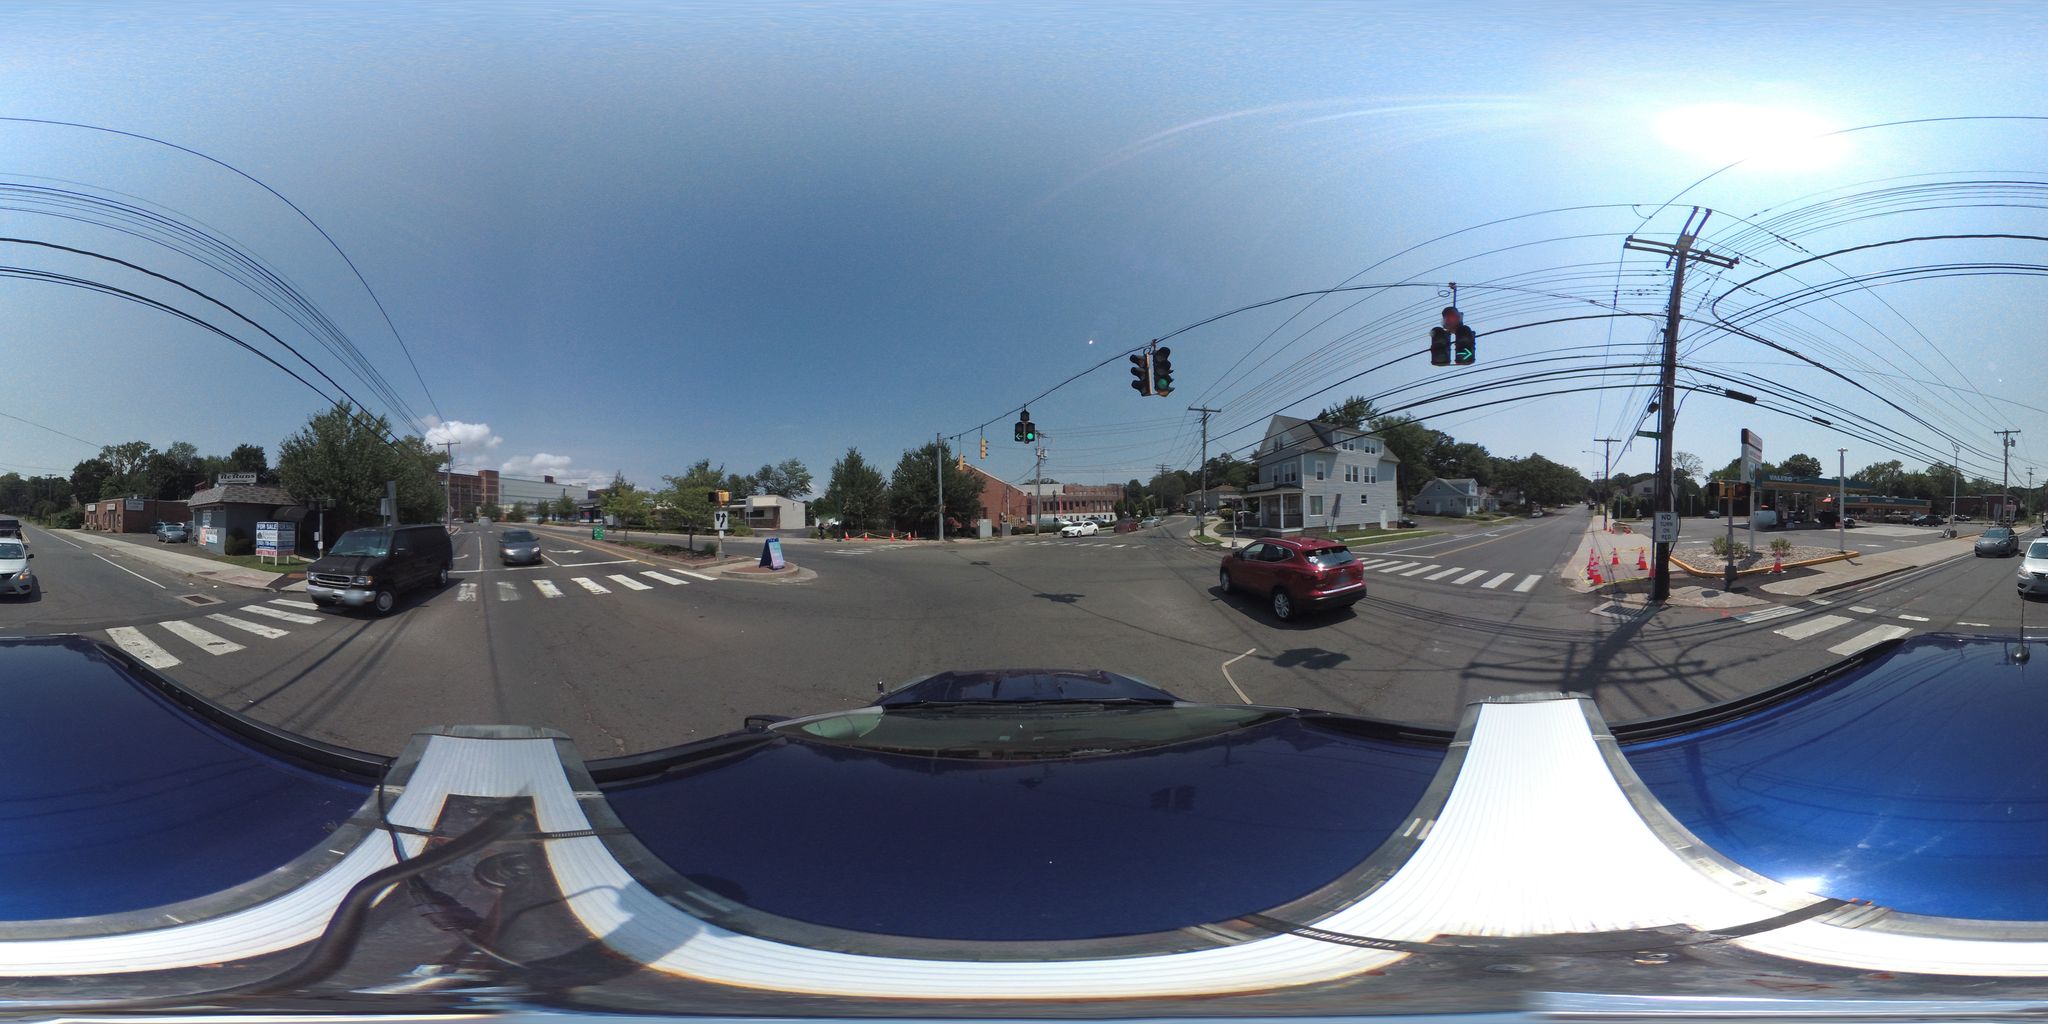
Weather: clear
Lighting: day
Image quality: good
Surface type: cycling surface
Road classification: secondary
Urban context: dense urban cluster
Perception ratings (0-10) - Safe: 3.08, Lively: 7.22, Beautiful: 7.25, Boring: 5.54, Depressing: 7.71, Wealthy: 2.63